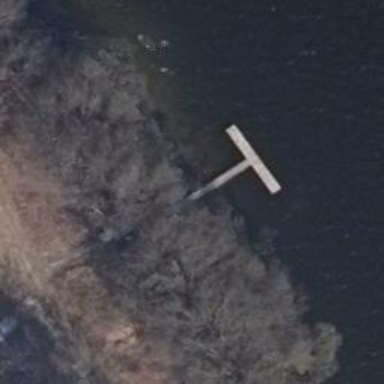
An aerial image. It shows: Man-made pier.